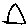
Label: triangle